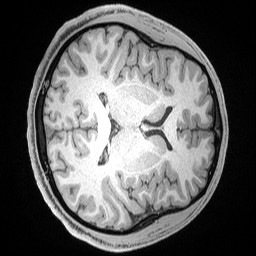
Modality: T1w
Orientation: axial
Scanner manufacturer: siemens
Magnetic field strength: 3 T
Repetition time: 2.53 s
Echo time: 0.00169 s